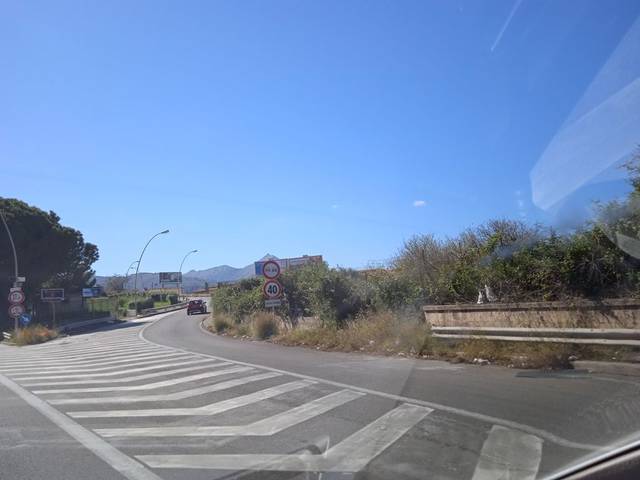
Region: Italy
Coordinates: 38.088, 13.363